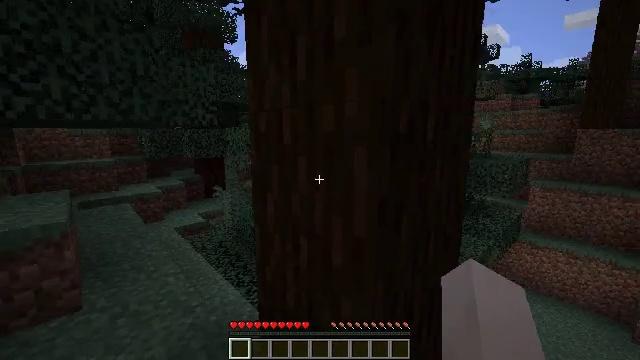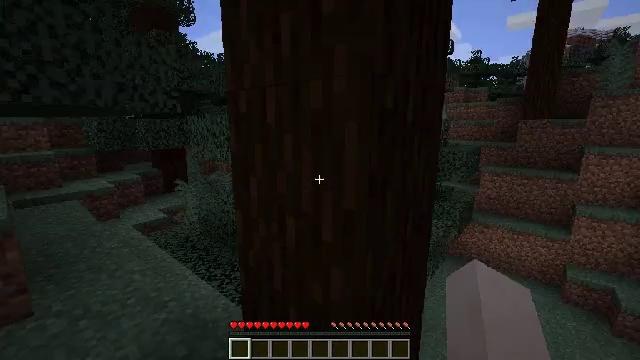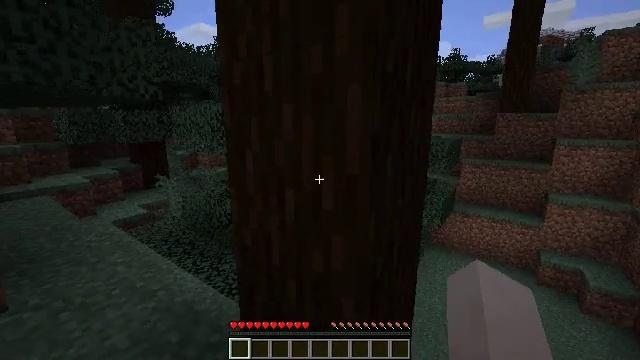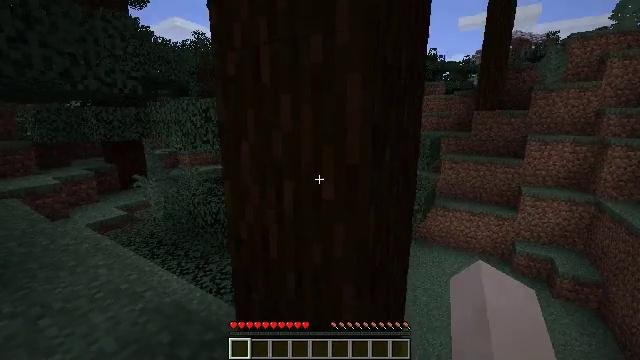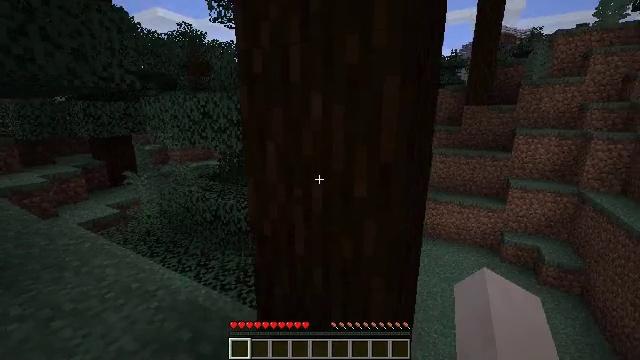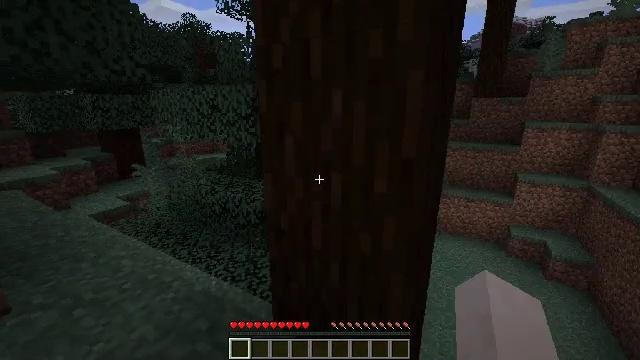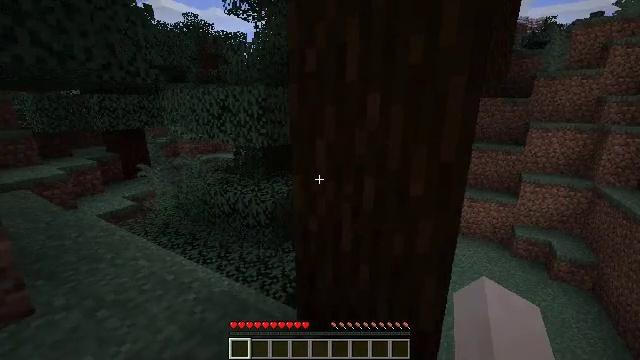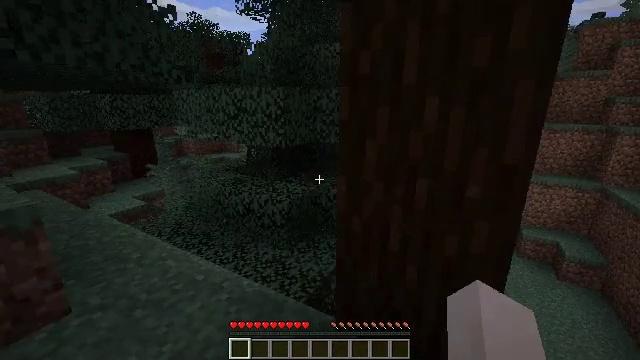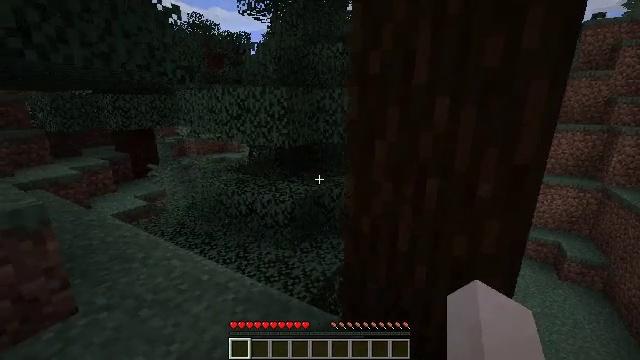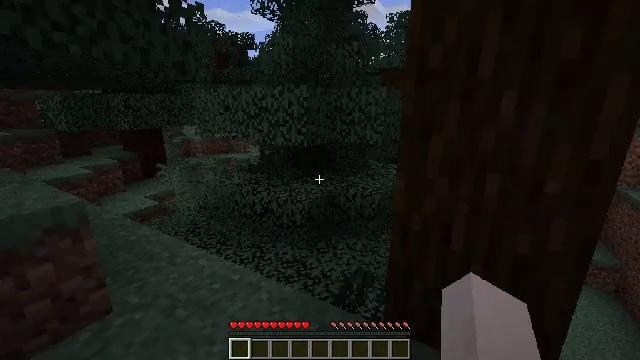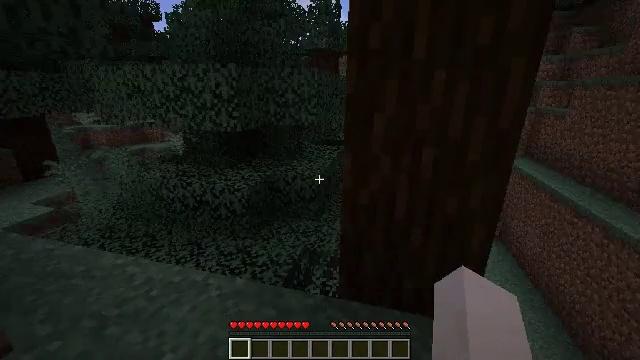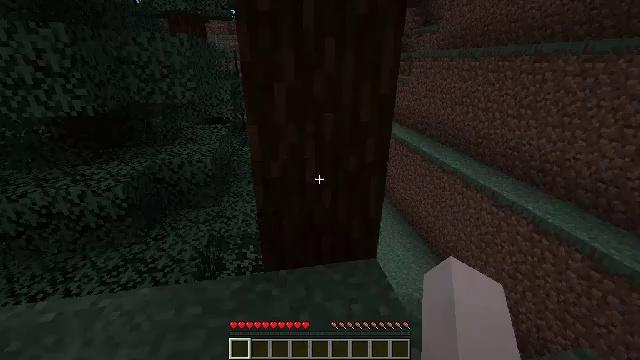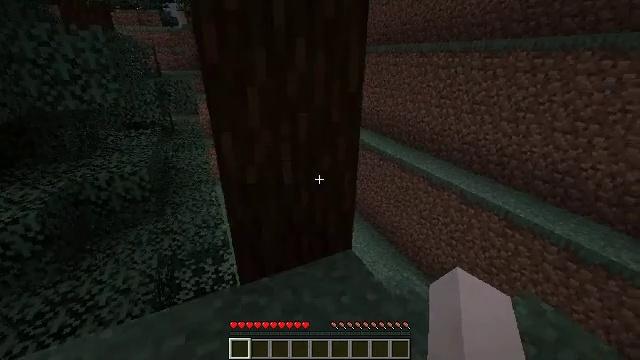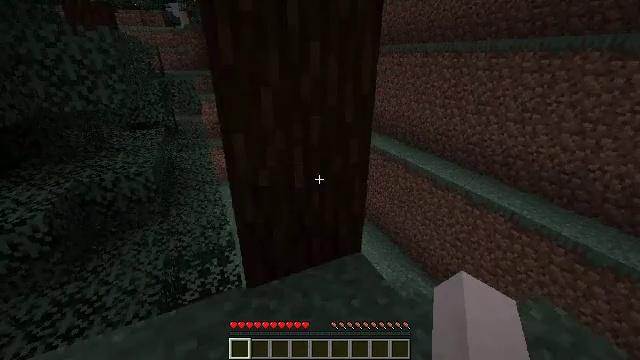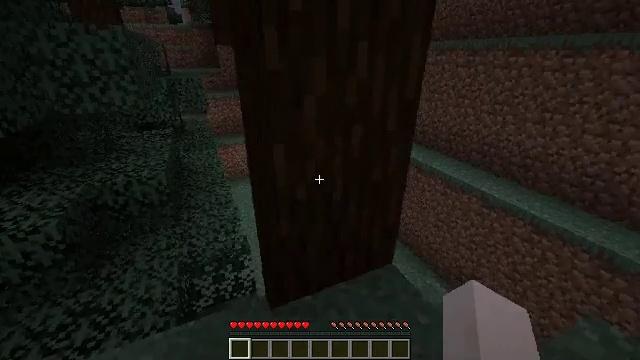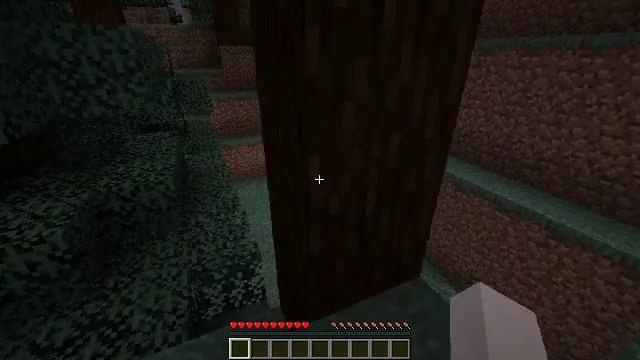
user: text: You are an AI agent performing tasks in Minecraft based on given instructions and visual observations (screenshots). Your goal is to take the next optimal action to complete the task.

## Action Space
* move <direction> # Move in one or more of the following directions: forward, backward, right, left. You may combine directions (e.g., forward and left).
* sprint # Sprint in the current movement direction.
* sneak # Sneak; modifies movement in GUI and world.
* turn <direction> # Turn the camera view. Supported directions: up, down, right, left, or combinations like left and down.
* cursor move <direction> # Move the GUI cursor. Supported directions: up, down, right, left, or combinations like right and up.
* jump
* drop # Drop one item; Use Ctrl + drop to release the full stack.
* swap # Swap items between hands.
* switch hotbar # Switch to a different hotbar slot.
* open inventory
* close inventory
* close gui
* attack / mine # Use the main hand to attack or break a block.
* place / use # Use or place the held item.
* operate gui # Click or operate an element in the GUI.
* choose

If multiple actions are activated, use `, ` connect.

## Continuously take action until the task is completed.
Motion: motion action
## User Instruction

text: Mine the spruce log from the forest.
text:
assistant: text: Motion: move left, turn right and down, attack / mine
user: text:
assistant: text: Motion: move left, turn right, attack / mine
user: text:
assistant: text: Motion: move left, turn right, attack / mine
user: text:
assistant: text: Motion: move left, turn right and down, attack / mine
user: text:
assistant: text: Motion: move left, turn down, attack / mine
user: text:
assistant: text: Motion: move left, attack / mine
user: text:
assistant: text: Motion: move left, attack / mine
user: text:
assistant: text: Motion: move left, attack / mine
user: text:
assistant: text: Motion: move left, attack / mine
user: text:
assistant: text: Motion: move left, turn right and down, attack / mine
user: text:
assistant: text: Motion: move left, turn right and down, attack / mine
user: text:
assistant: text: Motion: move forward and move left, turn right, attack / mine
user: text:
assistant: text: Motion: move forward and move left, attack / mine
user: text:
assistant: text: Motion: move forward and move left, attack / mine
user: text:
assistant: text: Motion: move forward and move left, attack / mine
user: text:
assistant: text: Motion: move forward and move left, attack / mine
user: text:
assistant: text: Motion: move forward and move left, attack / mine
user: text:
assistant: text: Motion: move forward and move left, attack / mine
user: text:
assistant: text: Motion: move left, turn right, attack / mine
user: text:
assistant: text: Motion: move left, turn right and down, attack / mine
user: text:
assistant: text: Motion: move left, turn right and down, attack / mine
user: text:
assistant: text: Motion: move left, turn right and down, attack / mine
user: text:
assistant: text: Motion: move left, turn right and down, attack / mine
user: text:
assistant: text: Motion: move left, turn right and down, attack / mine
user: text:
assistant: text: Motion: turn right and down, attack / mine
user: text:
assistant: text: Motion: turn right and down, attack / mine
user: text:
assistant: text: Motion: turn right, attack / mine
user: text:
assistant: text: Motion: turn right, attack / mine
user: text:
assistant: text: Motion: turn right and up, attack / mine
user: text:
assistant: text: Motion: turn right and up, attack / mine